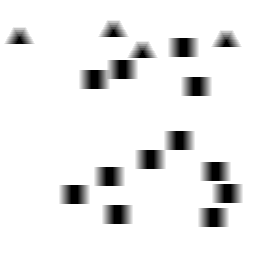
Squares: 12
Triangles: 4
Stars: 0
Total shapes: 16